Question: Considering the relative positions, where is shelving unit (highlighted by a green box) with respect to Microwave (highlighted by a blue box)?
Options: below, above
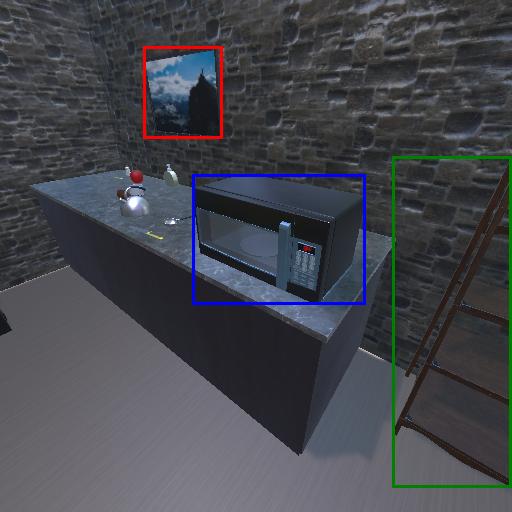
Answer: below